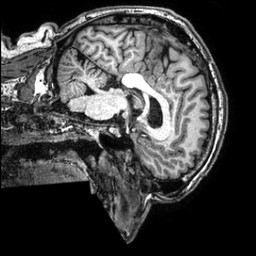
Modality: T1w
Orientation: sagittal
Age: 63
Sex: male
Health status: healthy